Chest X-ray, AP view. Patient: 12 years old, sex F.
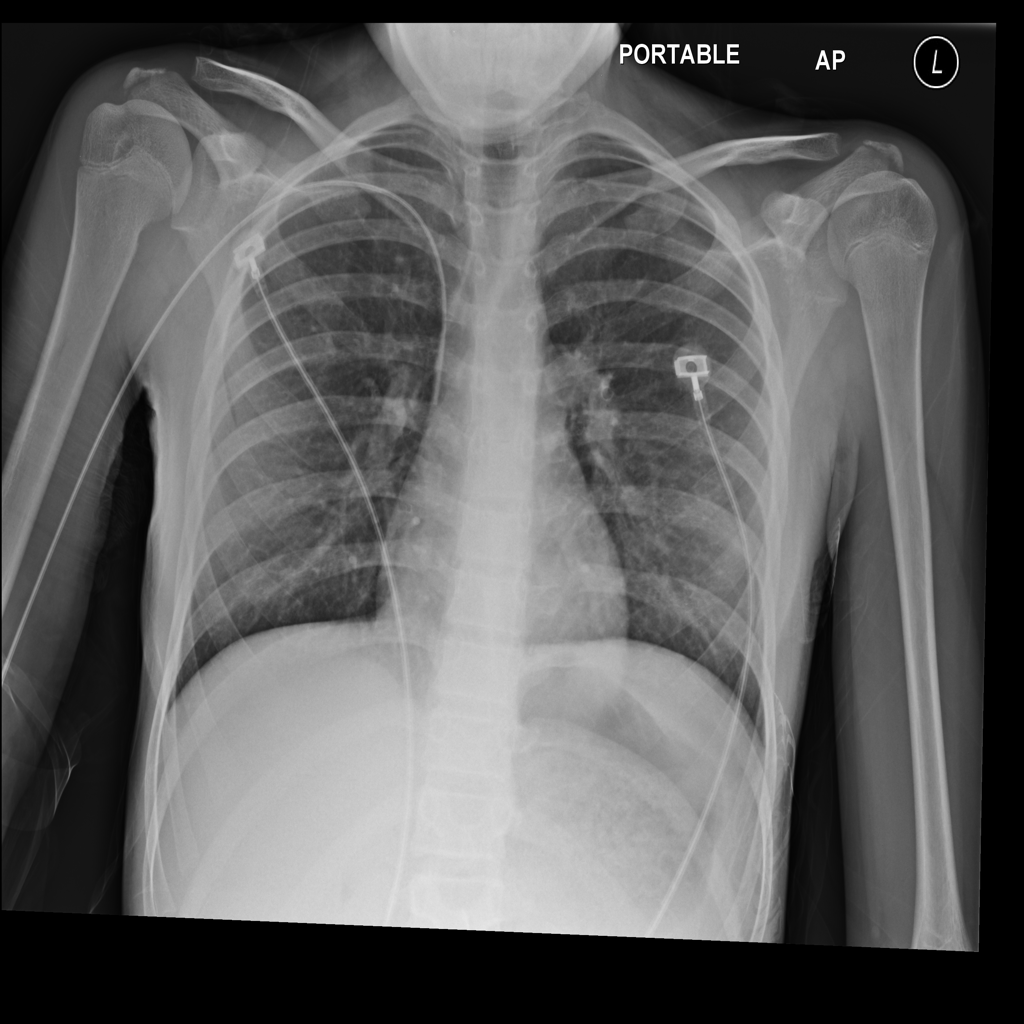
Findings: No Finding